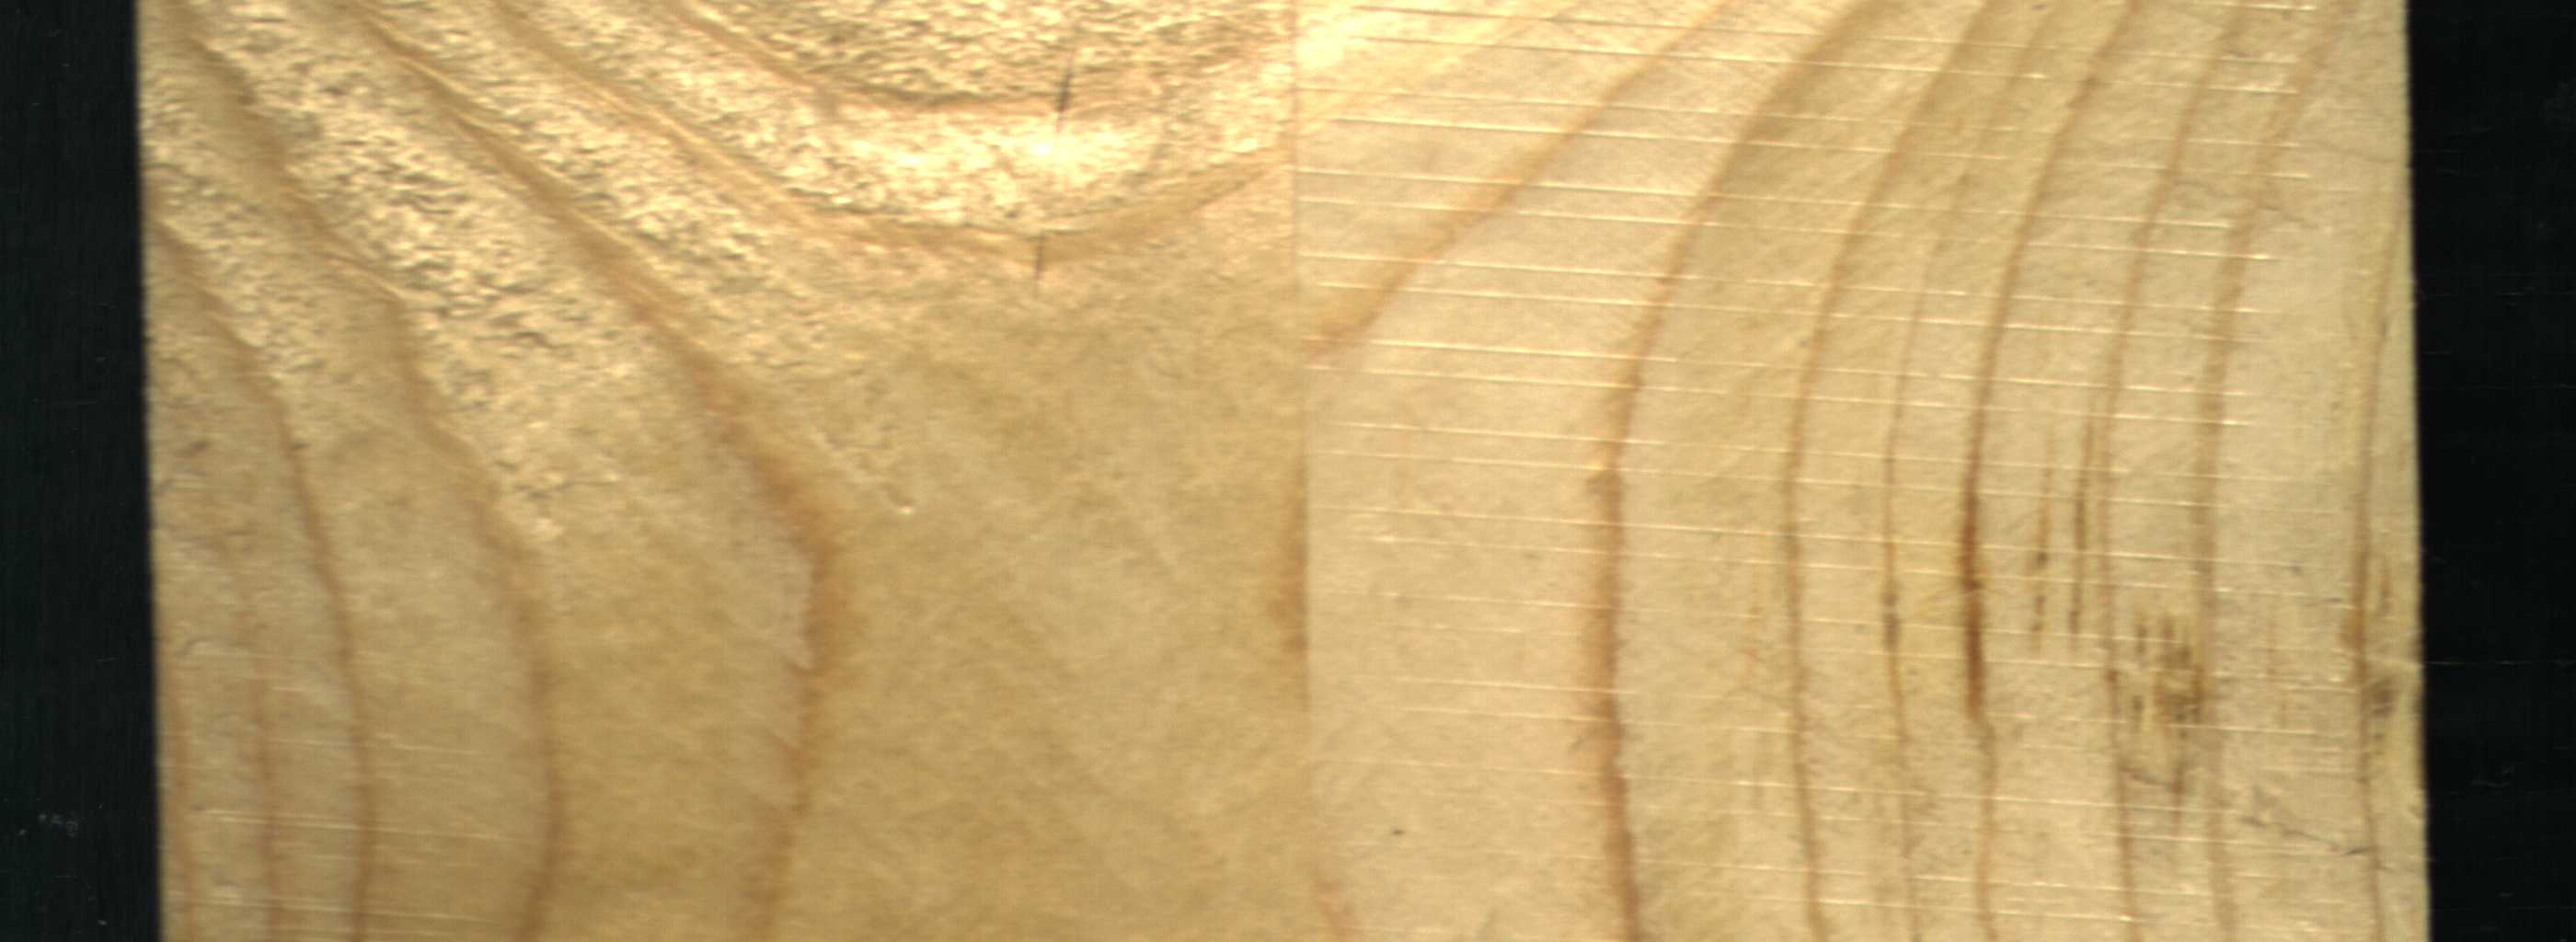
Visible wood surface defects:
resin
resin